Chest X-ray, PA view. Patient: 27 years old, sex F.
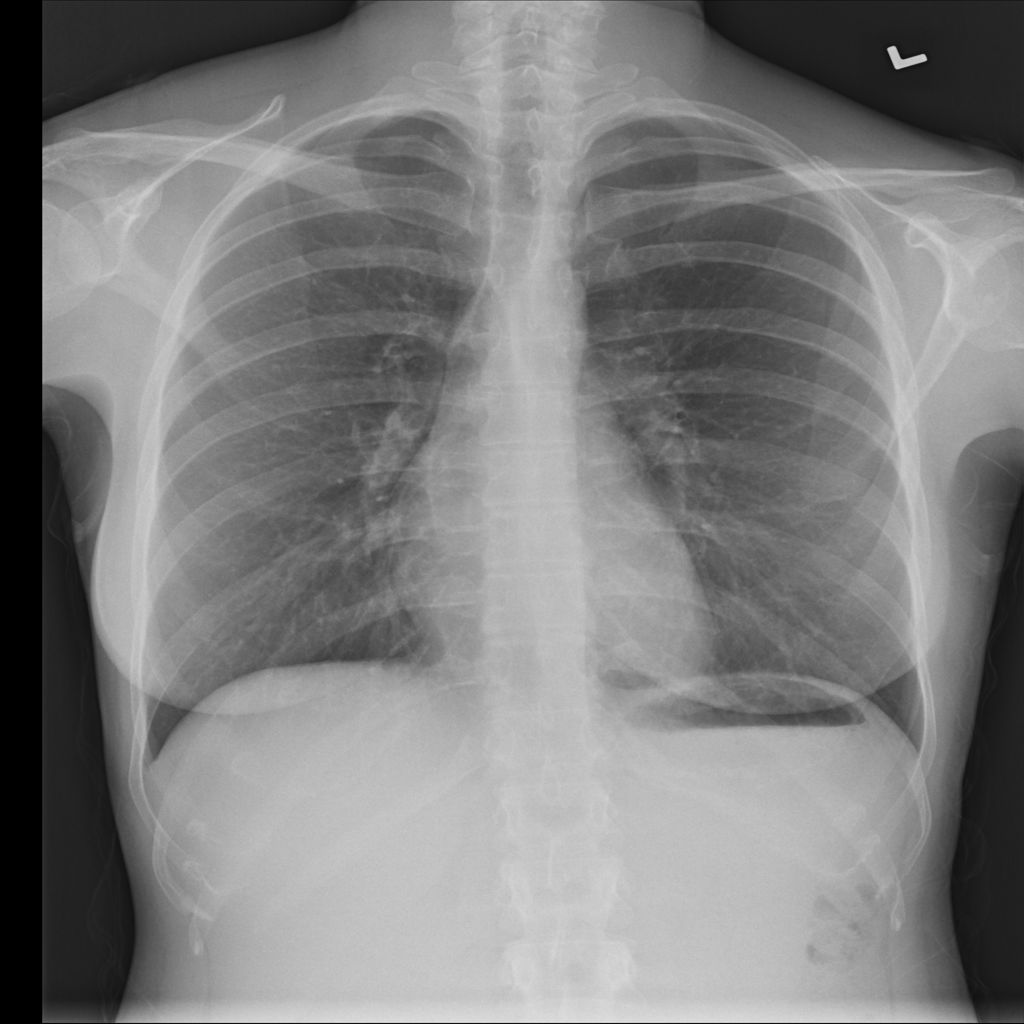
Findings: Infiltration